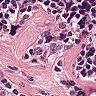
Metastatic tissue present: yes